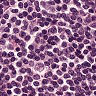
Metastatic tissue present: no